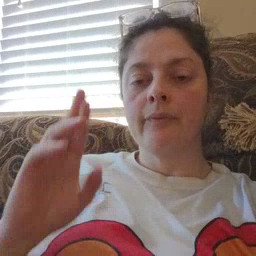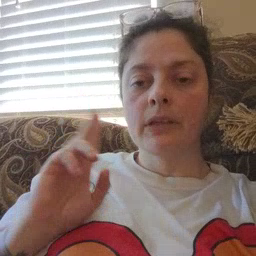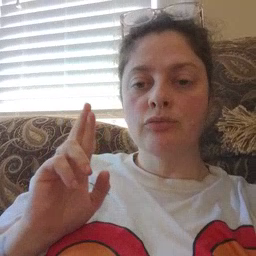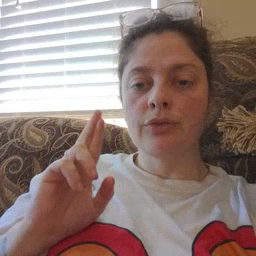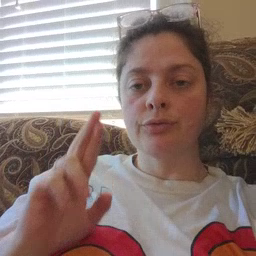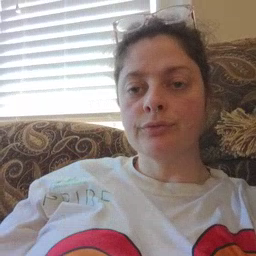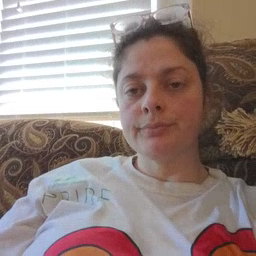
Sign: refrigerator